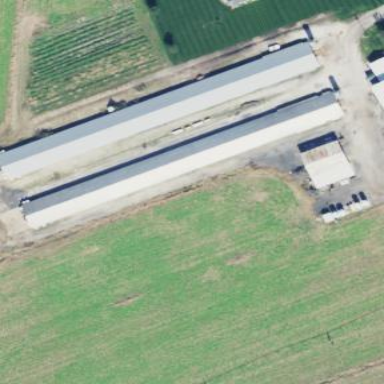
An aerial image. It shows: Farmyard area.